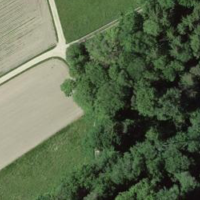
EUNIS habitat code: 41
Species observed at this site:
Fagus sylvatica